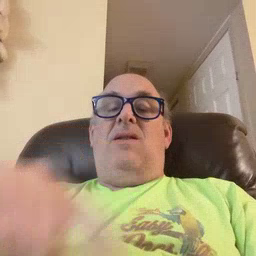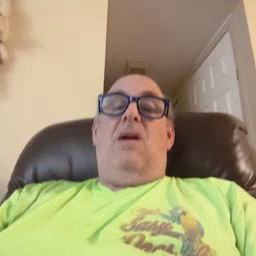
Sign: toothbrush